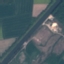
Land use / land cover: River